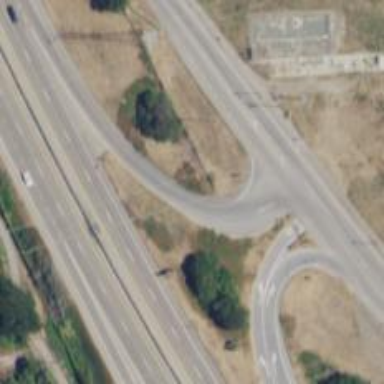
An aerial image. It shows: Asphalt motorway link.